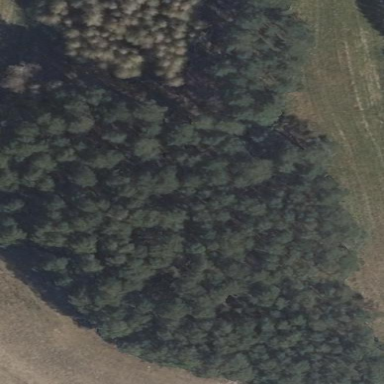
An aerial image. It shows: Deciduous broadleaved woodland.